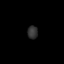
Tissue: lung
Cell type: Endothelial cells
Senescence score: 0.2173
Nuclear area (px): 134
Mean DAPI intensity: 49.082